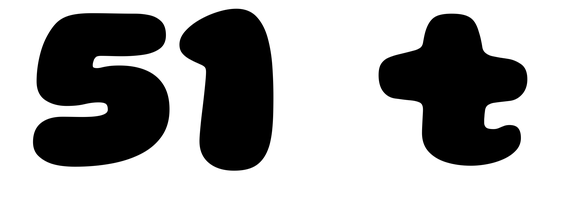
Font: Gluten_Black